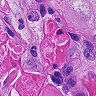
Metastatic tissue present: yes